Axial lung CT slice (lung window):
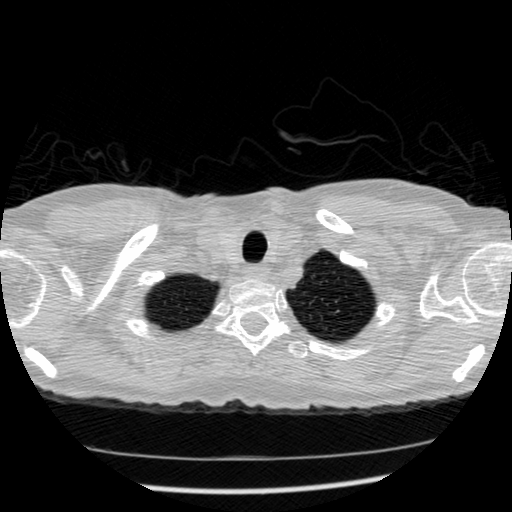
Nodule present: no